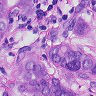
Metastatic tissue present: yes